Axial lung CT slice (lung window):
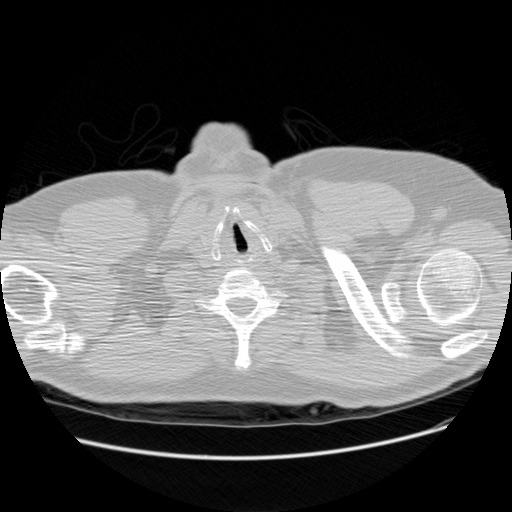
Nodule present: no